Question: I need your help with file upload and download capabilities for an MVC 3 razor view application.

Above is how I want to be able to add files to a form that I am submitting to database. I can manage the back end part, SQL/Stored procedure etc... but the view is the main issue.
I am not a scripting guy so I need your guidance in being able to do this.
I want to be able to click on a link just like above "attach another file" and get a dialogue file selection pop up ( I have done this part but if you have better ideas please let me know) .
Each file I select I want to view just like above picture with a check box on the left.. and should be able to select as many as I want.
Once that is done, on submit or upload I want to be able to upload them or if unchecked not load them..
Thanks folks !
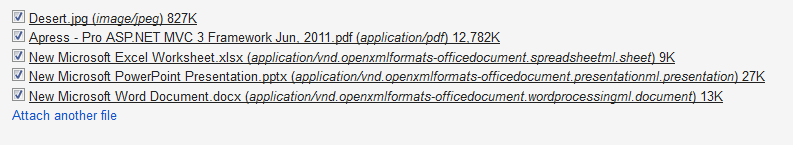
Answer: You can use the jquery plugin.
<URL>
It does not use flash. I have no problem with any browser. Works on all browsers.